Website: home-depot
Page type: delivery-shipping
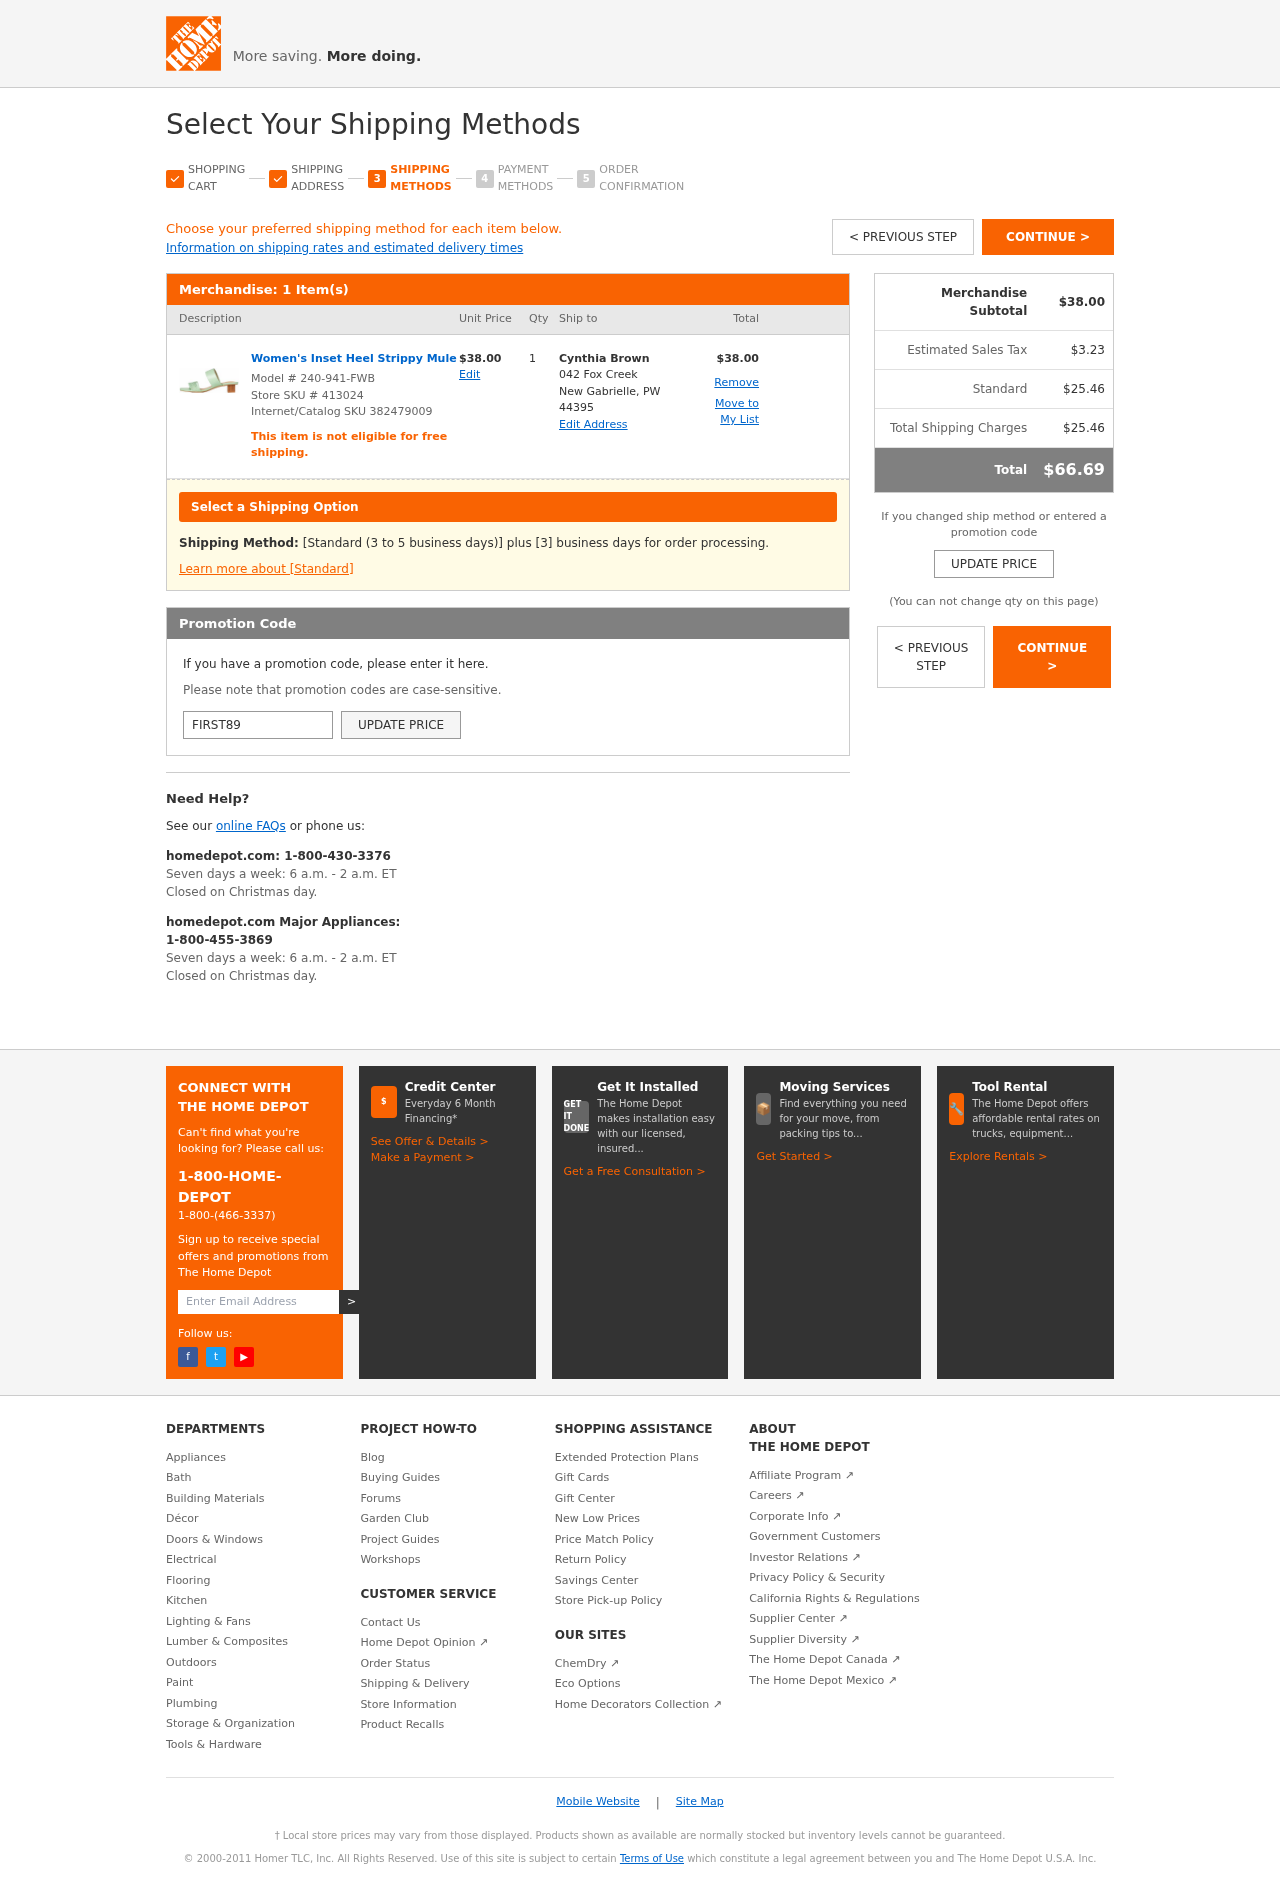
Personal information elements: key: PII_CITY_STATE_ZIP
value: New Gabrielle, PW 44395
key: PII_FULLNAME
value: Cynthia Brown
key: PII_PROMO_CODE
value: FIRST89
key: PII_STREET
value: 042 Fox Creek
Product elements: key: PRODUCT1_NAME
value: Women's Inset Heel Strippy Mule
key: PRODUCT1_PRICE
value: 38
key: PRODUCT1_QUANTITY
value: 1
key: PRODUCT_MODEL_NUMBER
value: Model # 240-941-FWB
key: PRODUCT1_LINE_TOTAL
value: $38.00
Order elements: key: ORDER_NUM_ITEMS
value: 1 Item(s)
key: ORDER_SUBTOTAL
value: $38.00
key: ORDER_TAX
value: $3.23
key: ORDER_SHIPPING_COST
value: $25.46
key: ORDER_SHIPPING_TOTAL
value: $25.46
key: ORDER_TOTAL
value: $66.69
Other elements: key: STORE_SKU
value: Store SKU # 413024
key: INTERNET_SKU
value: Internet/Catalog SKU 382479009